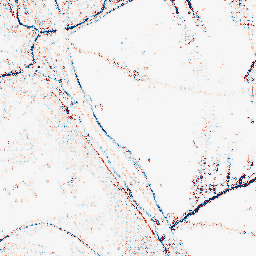
Category: morphological
Decomposition family: morphological_square
Decomposition parameters: operation: average
size: 3
Upsampling method: regularized
Upsampling parameters: scale: 4
lambda_reg: 0.1
Upsampling scale: 4